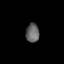
Tissue: lung
Cell type: Endothelial cells
Senescence score: 0.6195
Nuclear area (px): 249
Mean DAPI intensity: 99.193